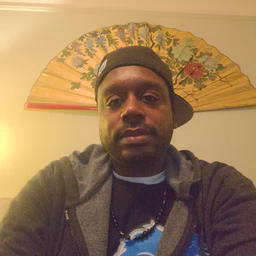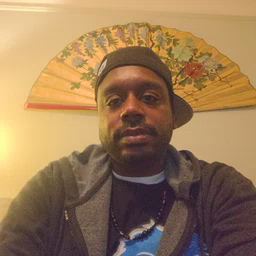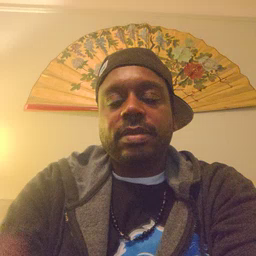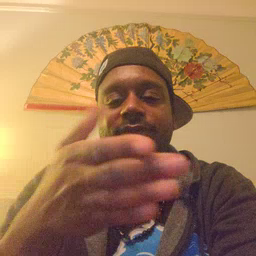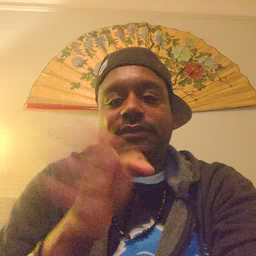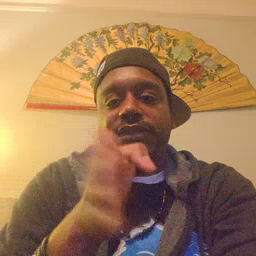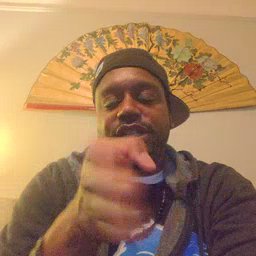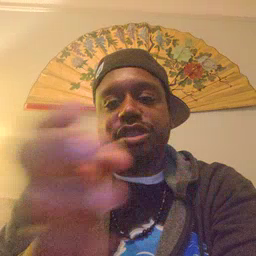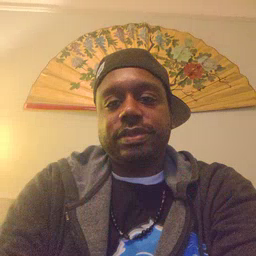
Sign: fish